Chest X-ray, PA view. Patient: 62 years old, sex M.
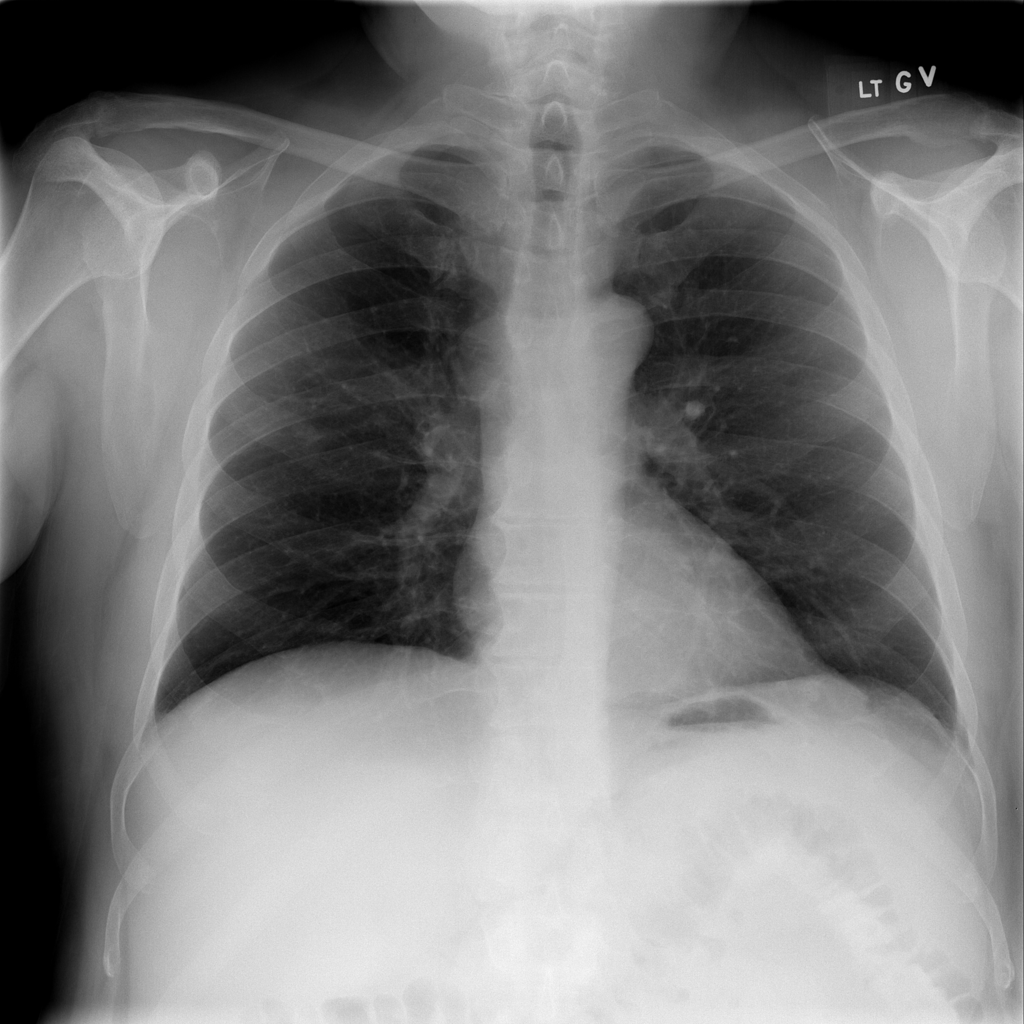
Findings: Nodule